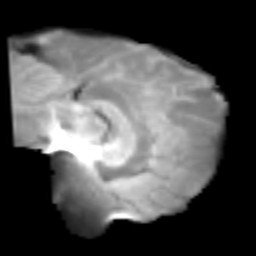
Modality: T2w
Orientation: sagittal
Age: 21
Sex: female
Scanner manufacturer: siemens
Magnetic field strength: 3 T
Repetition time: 2.3 s
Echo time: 0.085 s